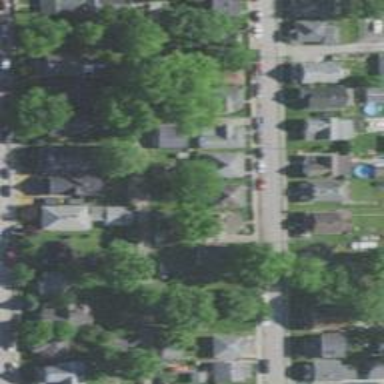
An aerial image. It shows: Alleyway designated as service road.